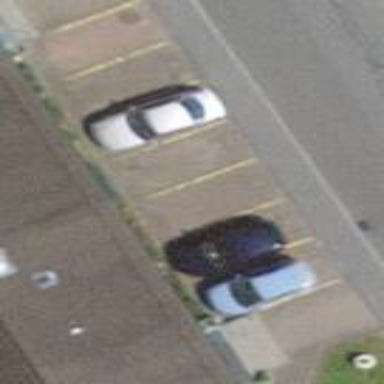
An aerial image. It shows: Parking available on the street side.